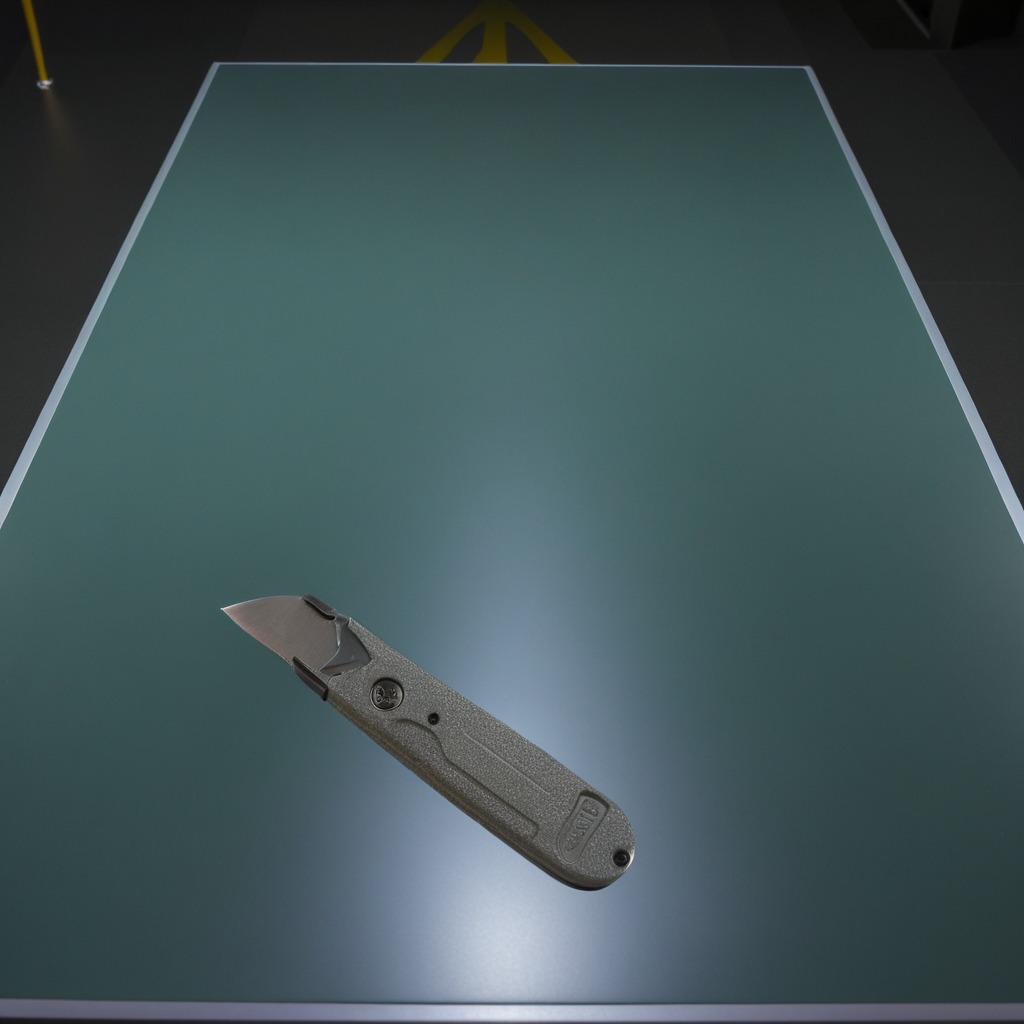
A utility knife is lying on the clean empty table in a railway signal maintenance room.